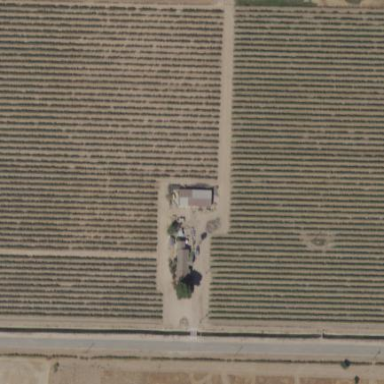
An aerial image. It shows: Vineyard.